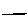
Label: line